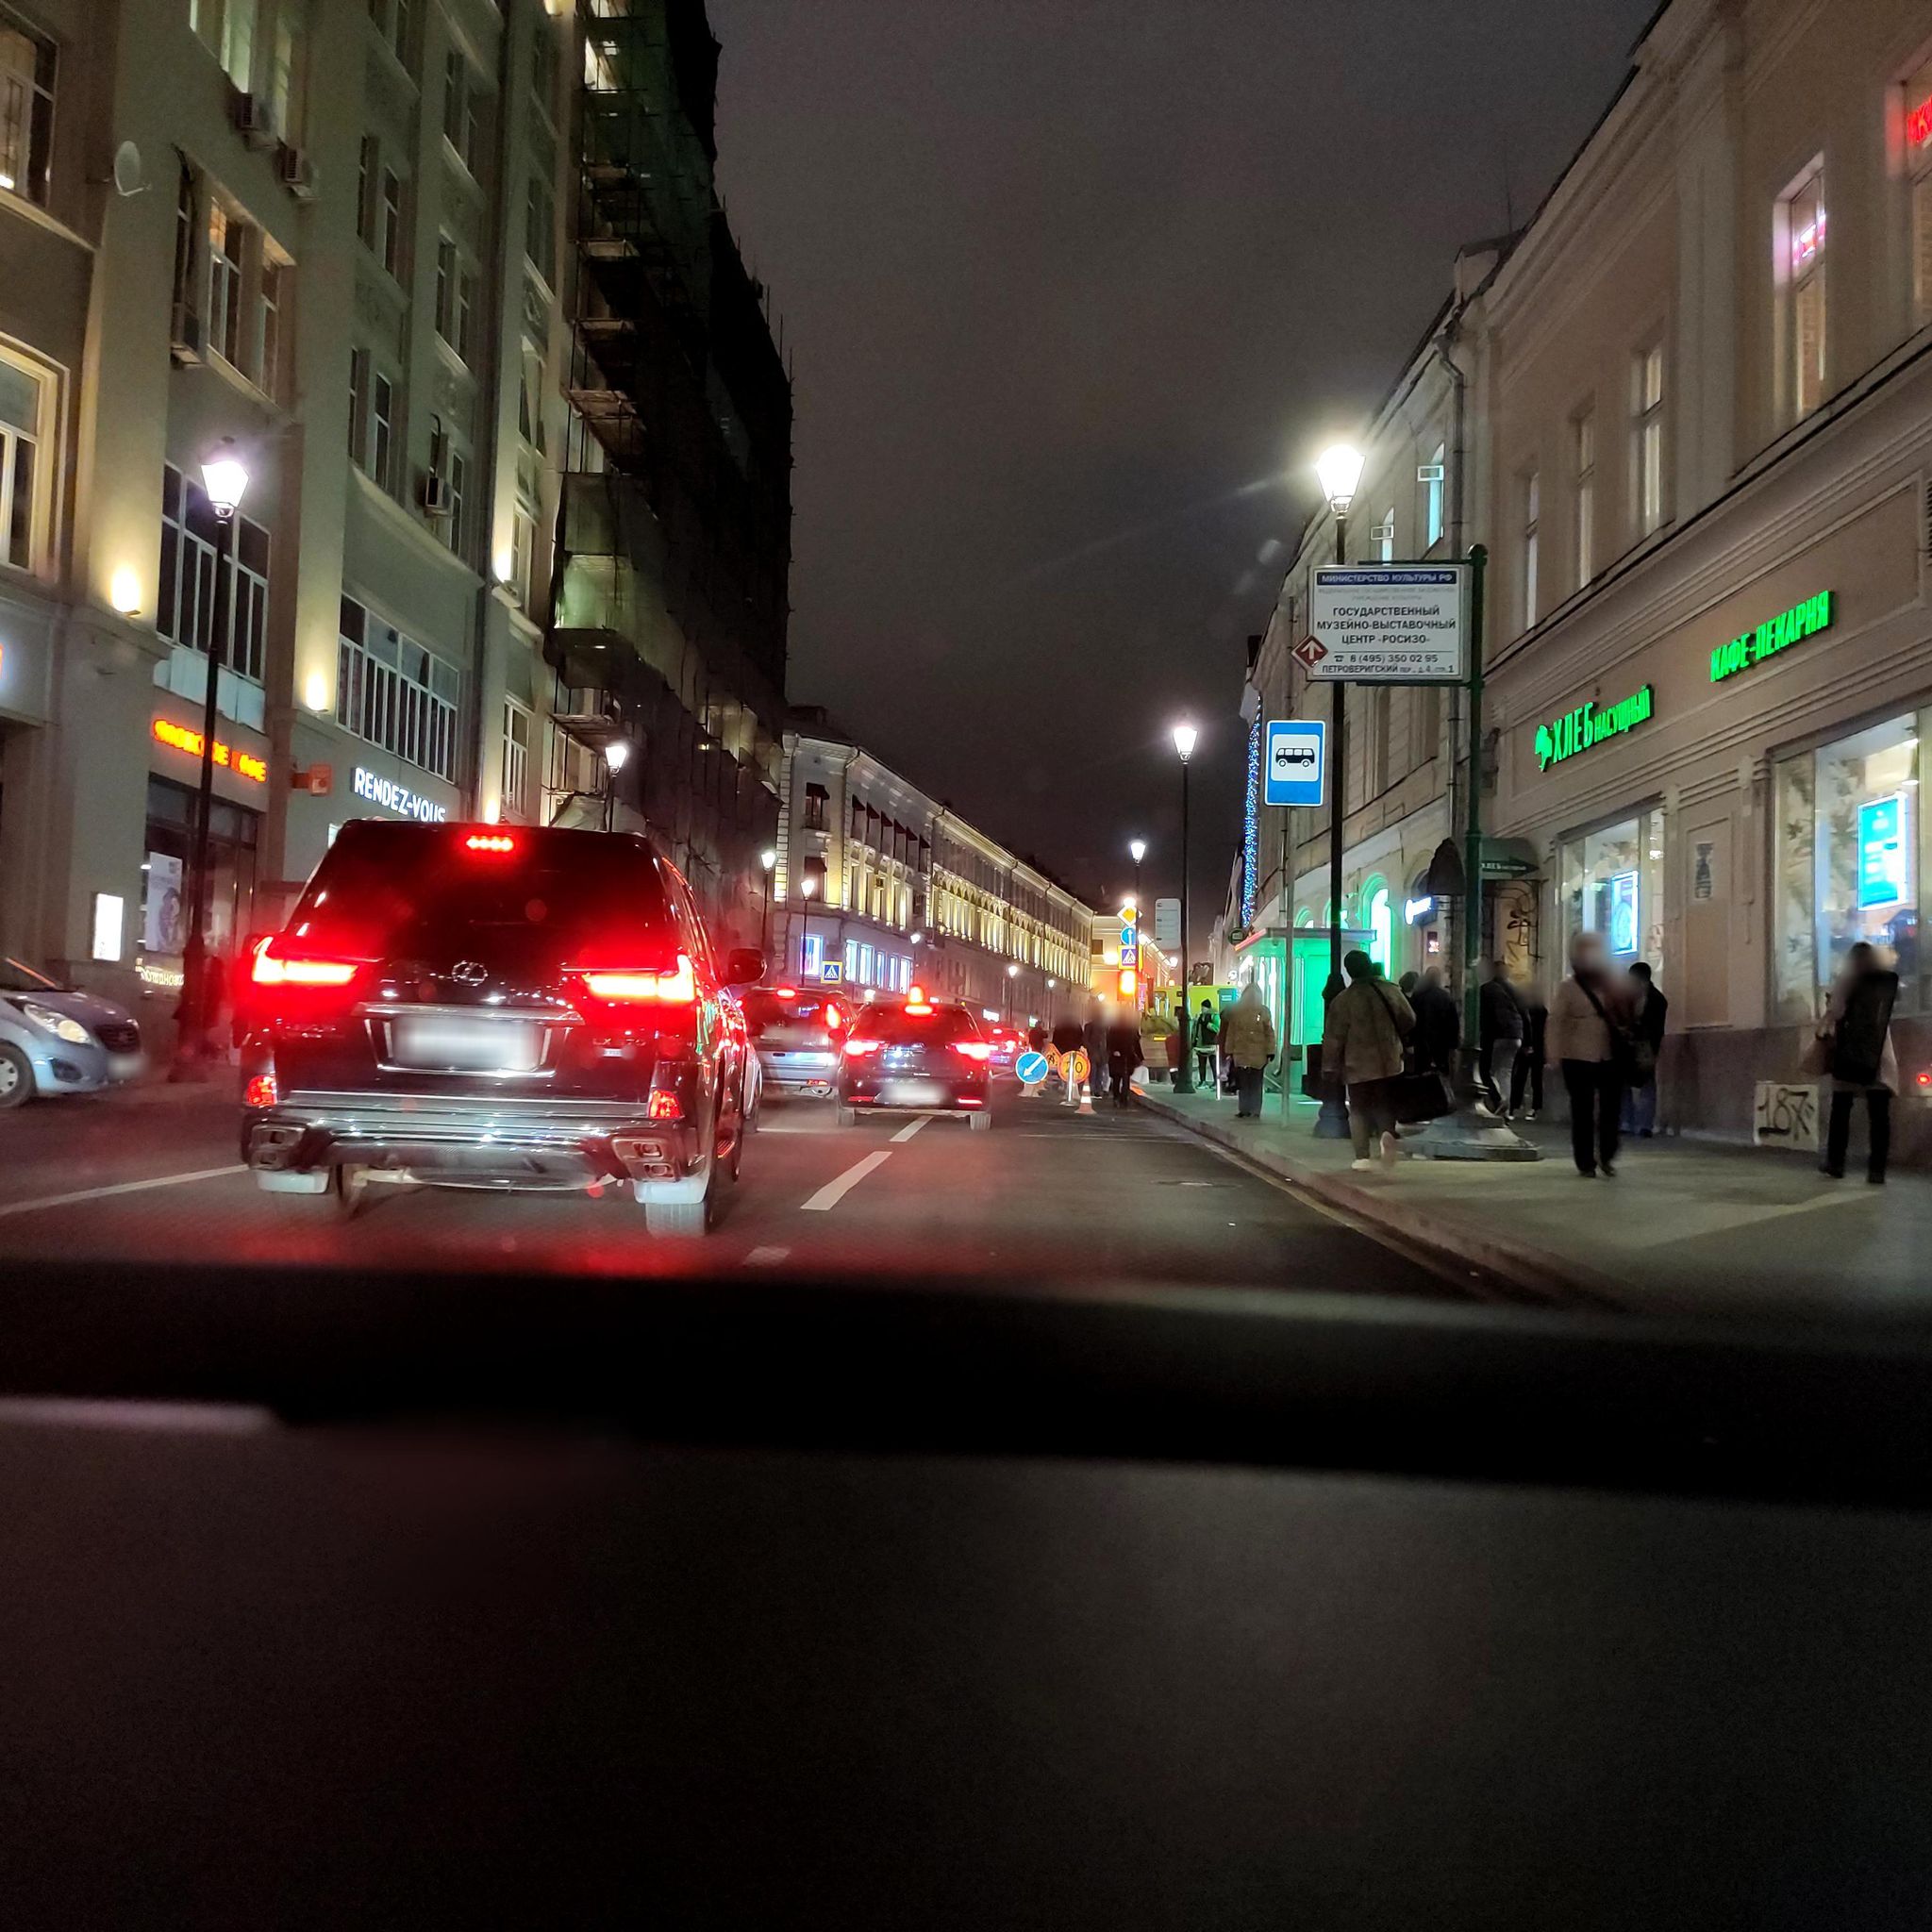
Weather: clear
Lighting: night
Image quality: slightly poor
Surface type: driving surface
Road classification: service
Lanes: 1
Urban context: urban centre
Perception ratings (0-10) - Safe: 1.74, Lively: 8.27, Beautiful: 6.82, Boring: 1.19, Depressing: 6.64, Wealthy: 5.14